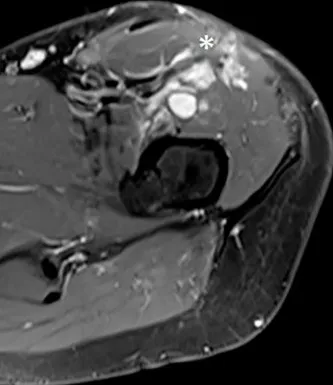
Complete regression of multifocal local recurrence in the left thigh. (A) Post-contrast MR T1 fat saturated axial image of upper left thigh shows some irregular enhancing nodules in the anterior compartment (asterisk).
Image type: radiology (mri)